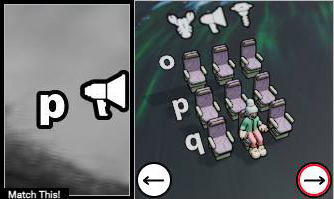
Task: seats
Answer: no